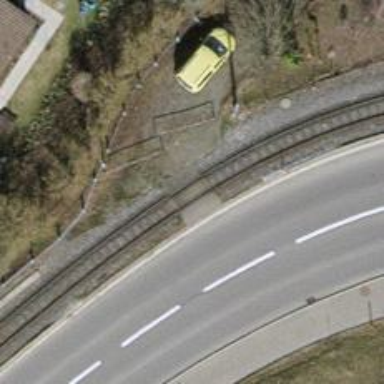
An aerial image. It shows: Railway crossing.